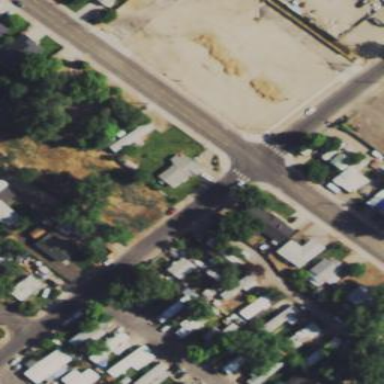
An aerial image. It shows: Residential area designated as trailer park.